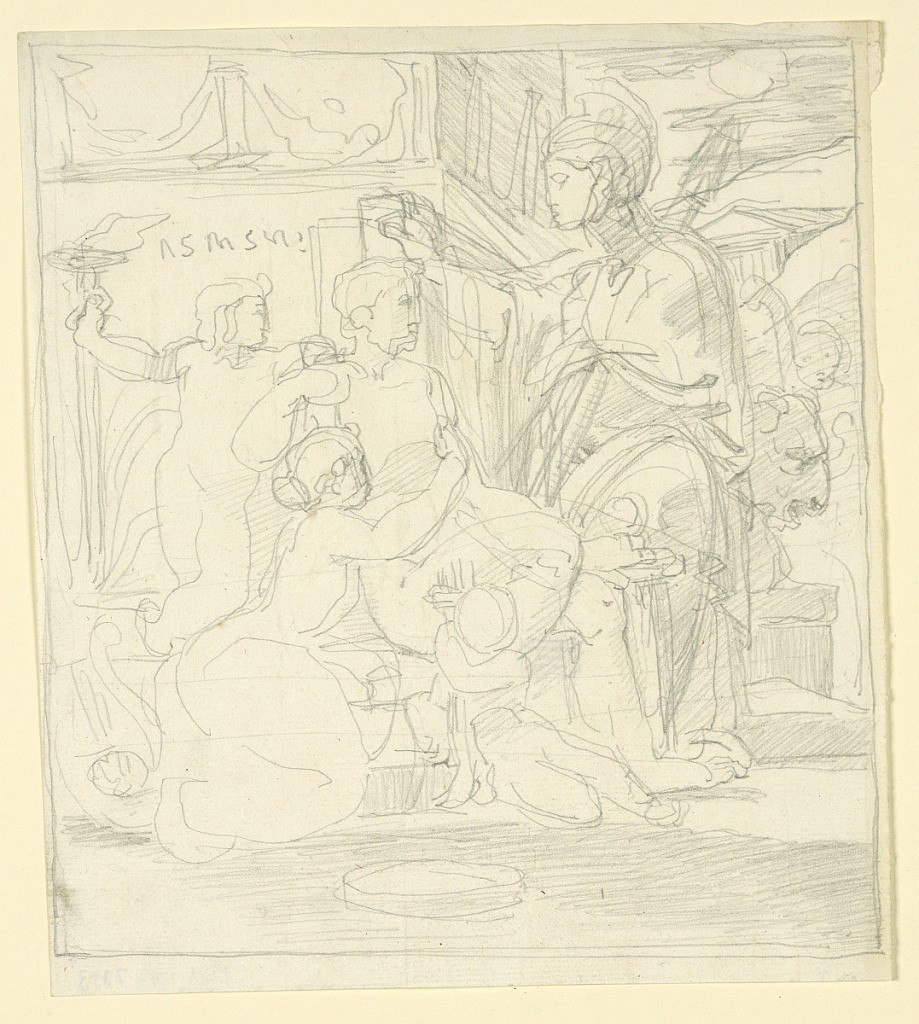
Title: Unidentified Classical Subject
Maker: Fortunato Duranti, Italian, 1787 - 1863
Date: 1825-1850
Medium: Graphite on white paper
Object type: Drawing
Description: A nude man is seated on a throne-like bench, facing left in profile. A woman, at his feet, grasps him about the waist, while one boy sits beside her. Another stands behind the man, holding a torch. A draped figure stands before him. Temple in background, right.